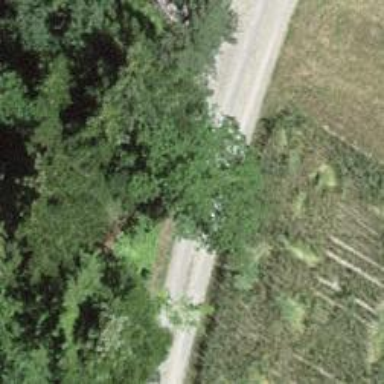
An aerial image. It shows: Track road with grade4 tracktype.